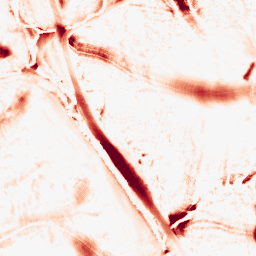
Category: morphological
Decomposition family: tophat
Decomposition parameters: size: 20
mode: white
Upsampling method: edge_directed
Upsampling parameters: scale: 2
Upsampling scale: 2